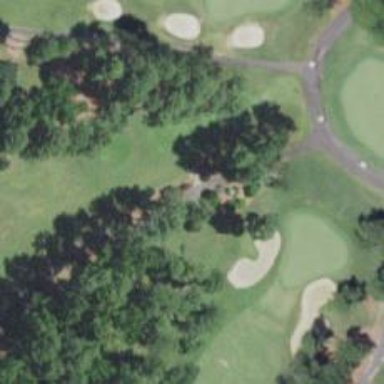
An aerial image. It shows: Path for both roads and golfers.